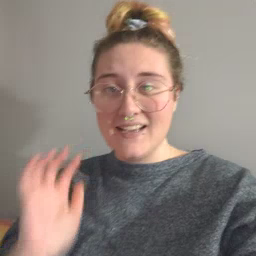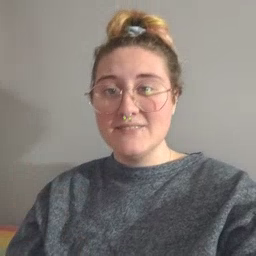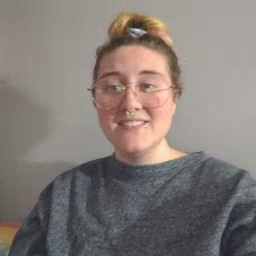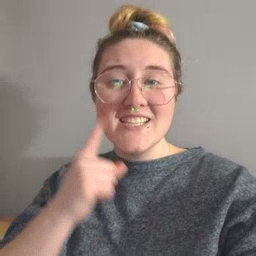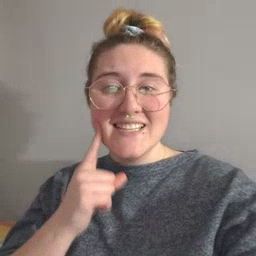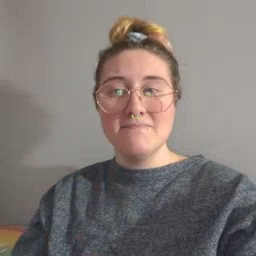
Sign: cheek